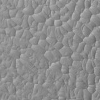
Atmospheric dust classification: not_dusty